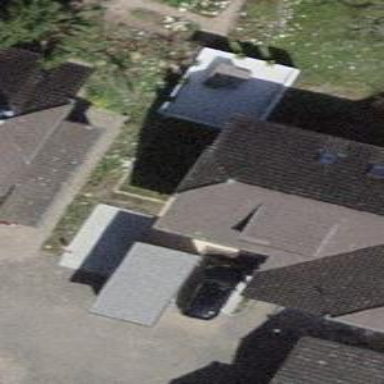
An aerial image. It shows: Simple and straightforward house.